Question: this is the heatmap of the question. Each task can only be assigned to one person, and each person can only be assigned one task. How to allocate to maximize total profit? (all profits are multiples of ten), and output the maximum profit.
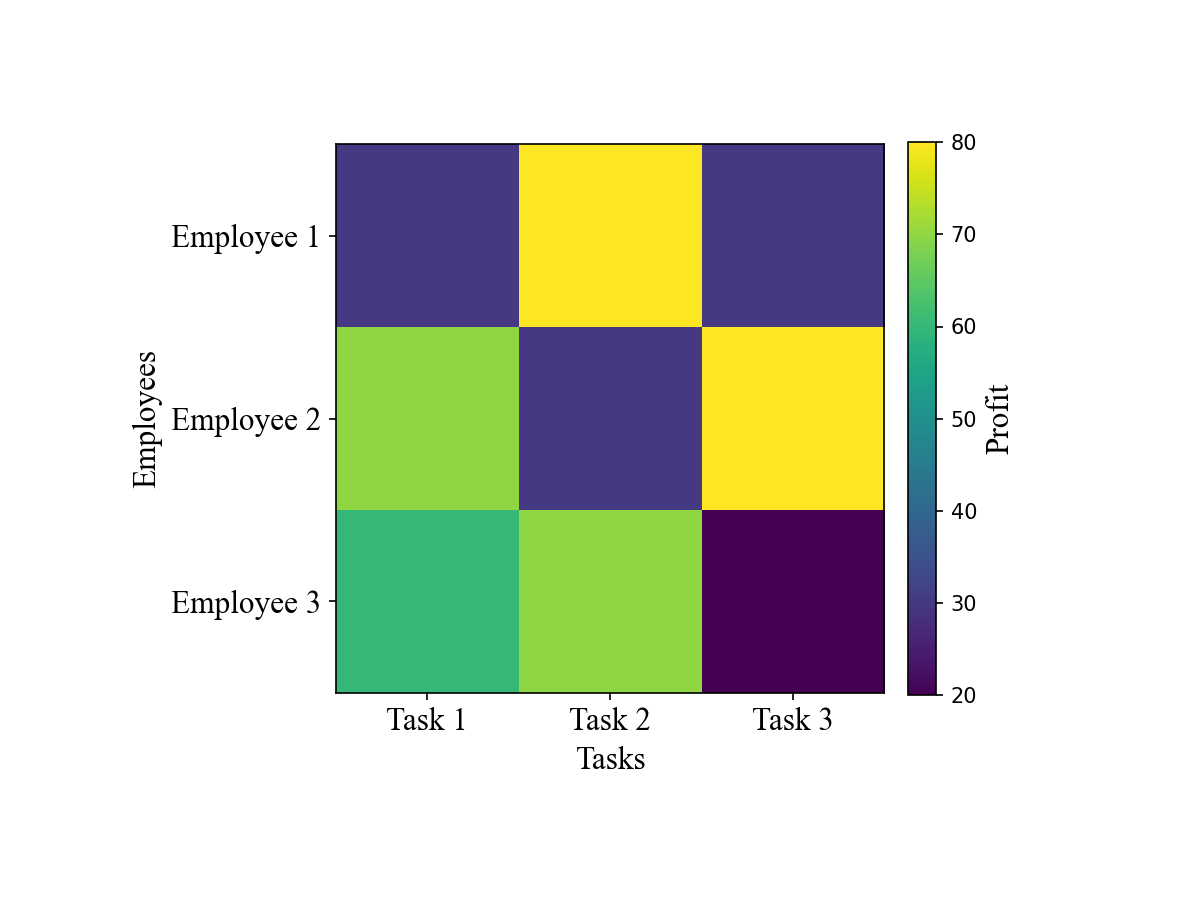
Answer: 220